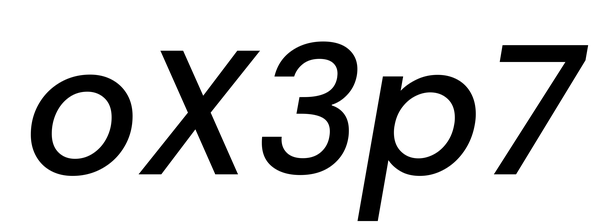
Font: Poppins-MediumItalic